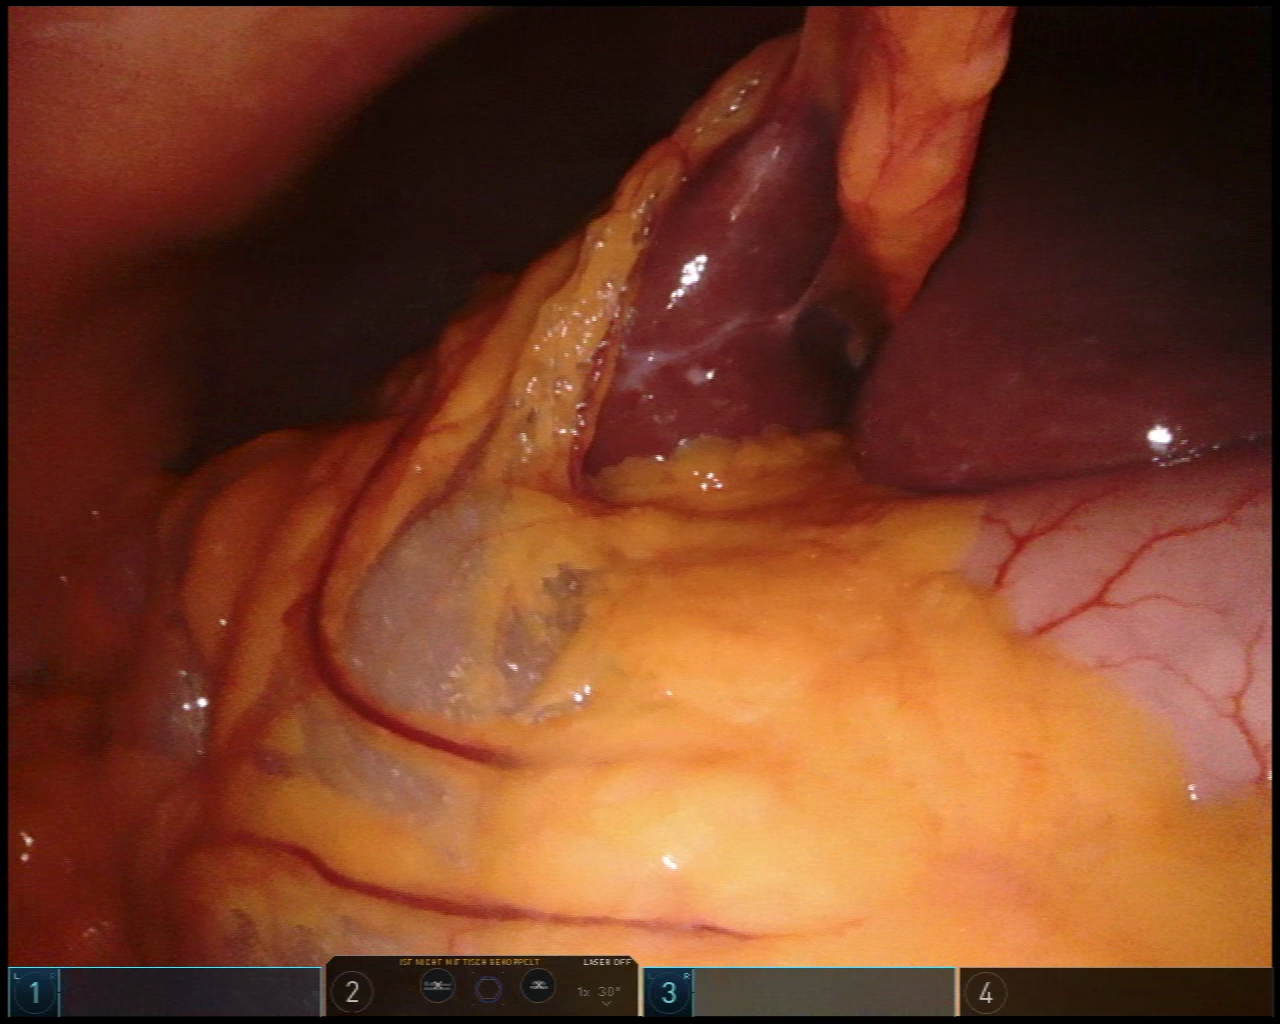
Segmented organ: liver
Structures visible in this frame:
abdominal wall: yes
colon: yes
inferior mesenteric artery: no
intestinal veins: no
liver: yes
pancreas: no
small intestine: no
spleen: no
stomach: yes
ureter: no
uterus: no
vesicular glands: no